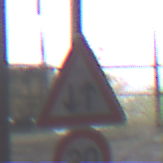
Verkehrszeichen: Gegenverkehr
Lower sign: Geschwindigkeit30
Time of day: Midday
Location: Roofed (Special)
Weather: Overcast
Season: NotSpecified
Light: Natural